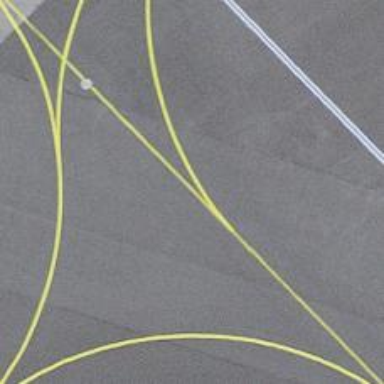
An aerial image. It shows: Image of taxiway at airport.